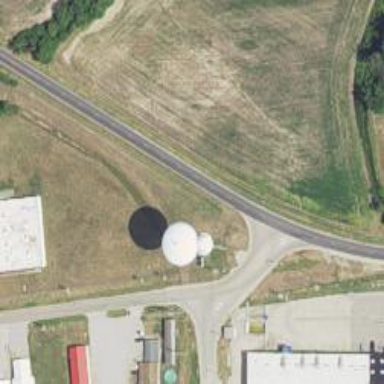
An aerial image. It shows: Water tower that is man-made.